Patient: sex F, age 59
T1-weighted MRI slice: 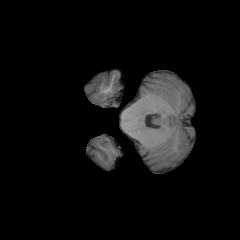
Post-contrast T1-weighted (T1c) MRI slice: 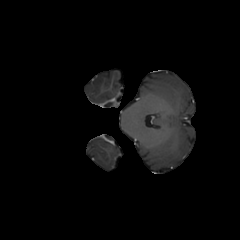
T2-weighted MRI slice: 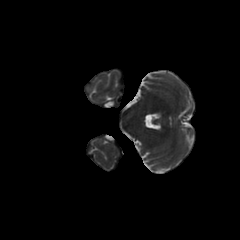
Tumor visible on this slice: no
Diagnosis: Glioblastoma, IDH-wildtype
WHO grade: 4